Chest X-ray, AP view. Patient: 29 years old, sex M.
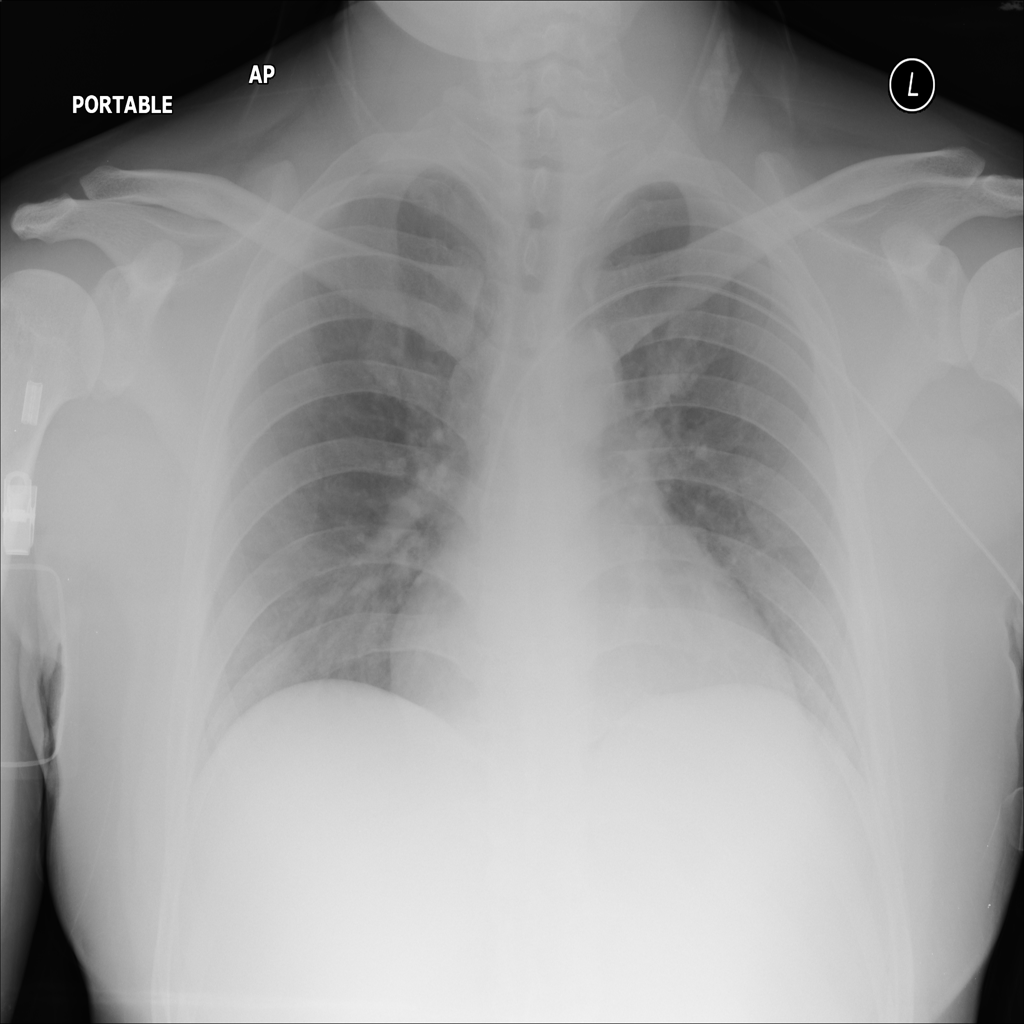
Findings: No Finding